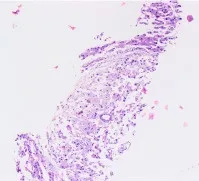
Microscopic architectural features of a liver mass biopsy. (A-C) Proliferating fibrous tissue, eosinophilic cytoplasm, and significantly hyperchromatic and enlarged nuclei of epithelioid tumor cells could be observed (H&E, A x40; B x100; C x200).
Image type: pathology (h&e)